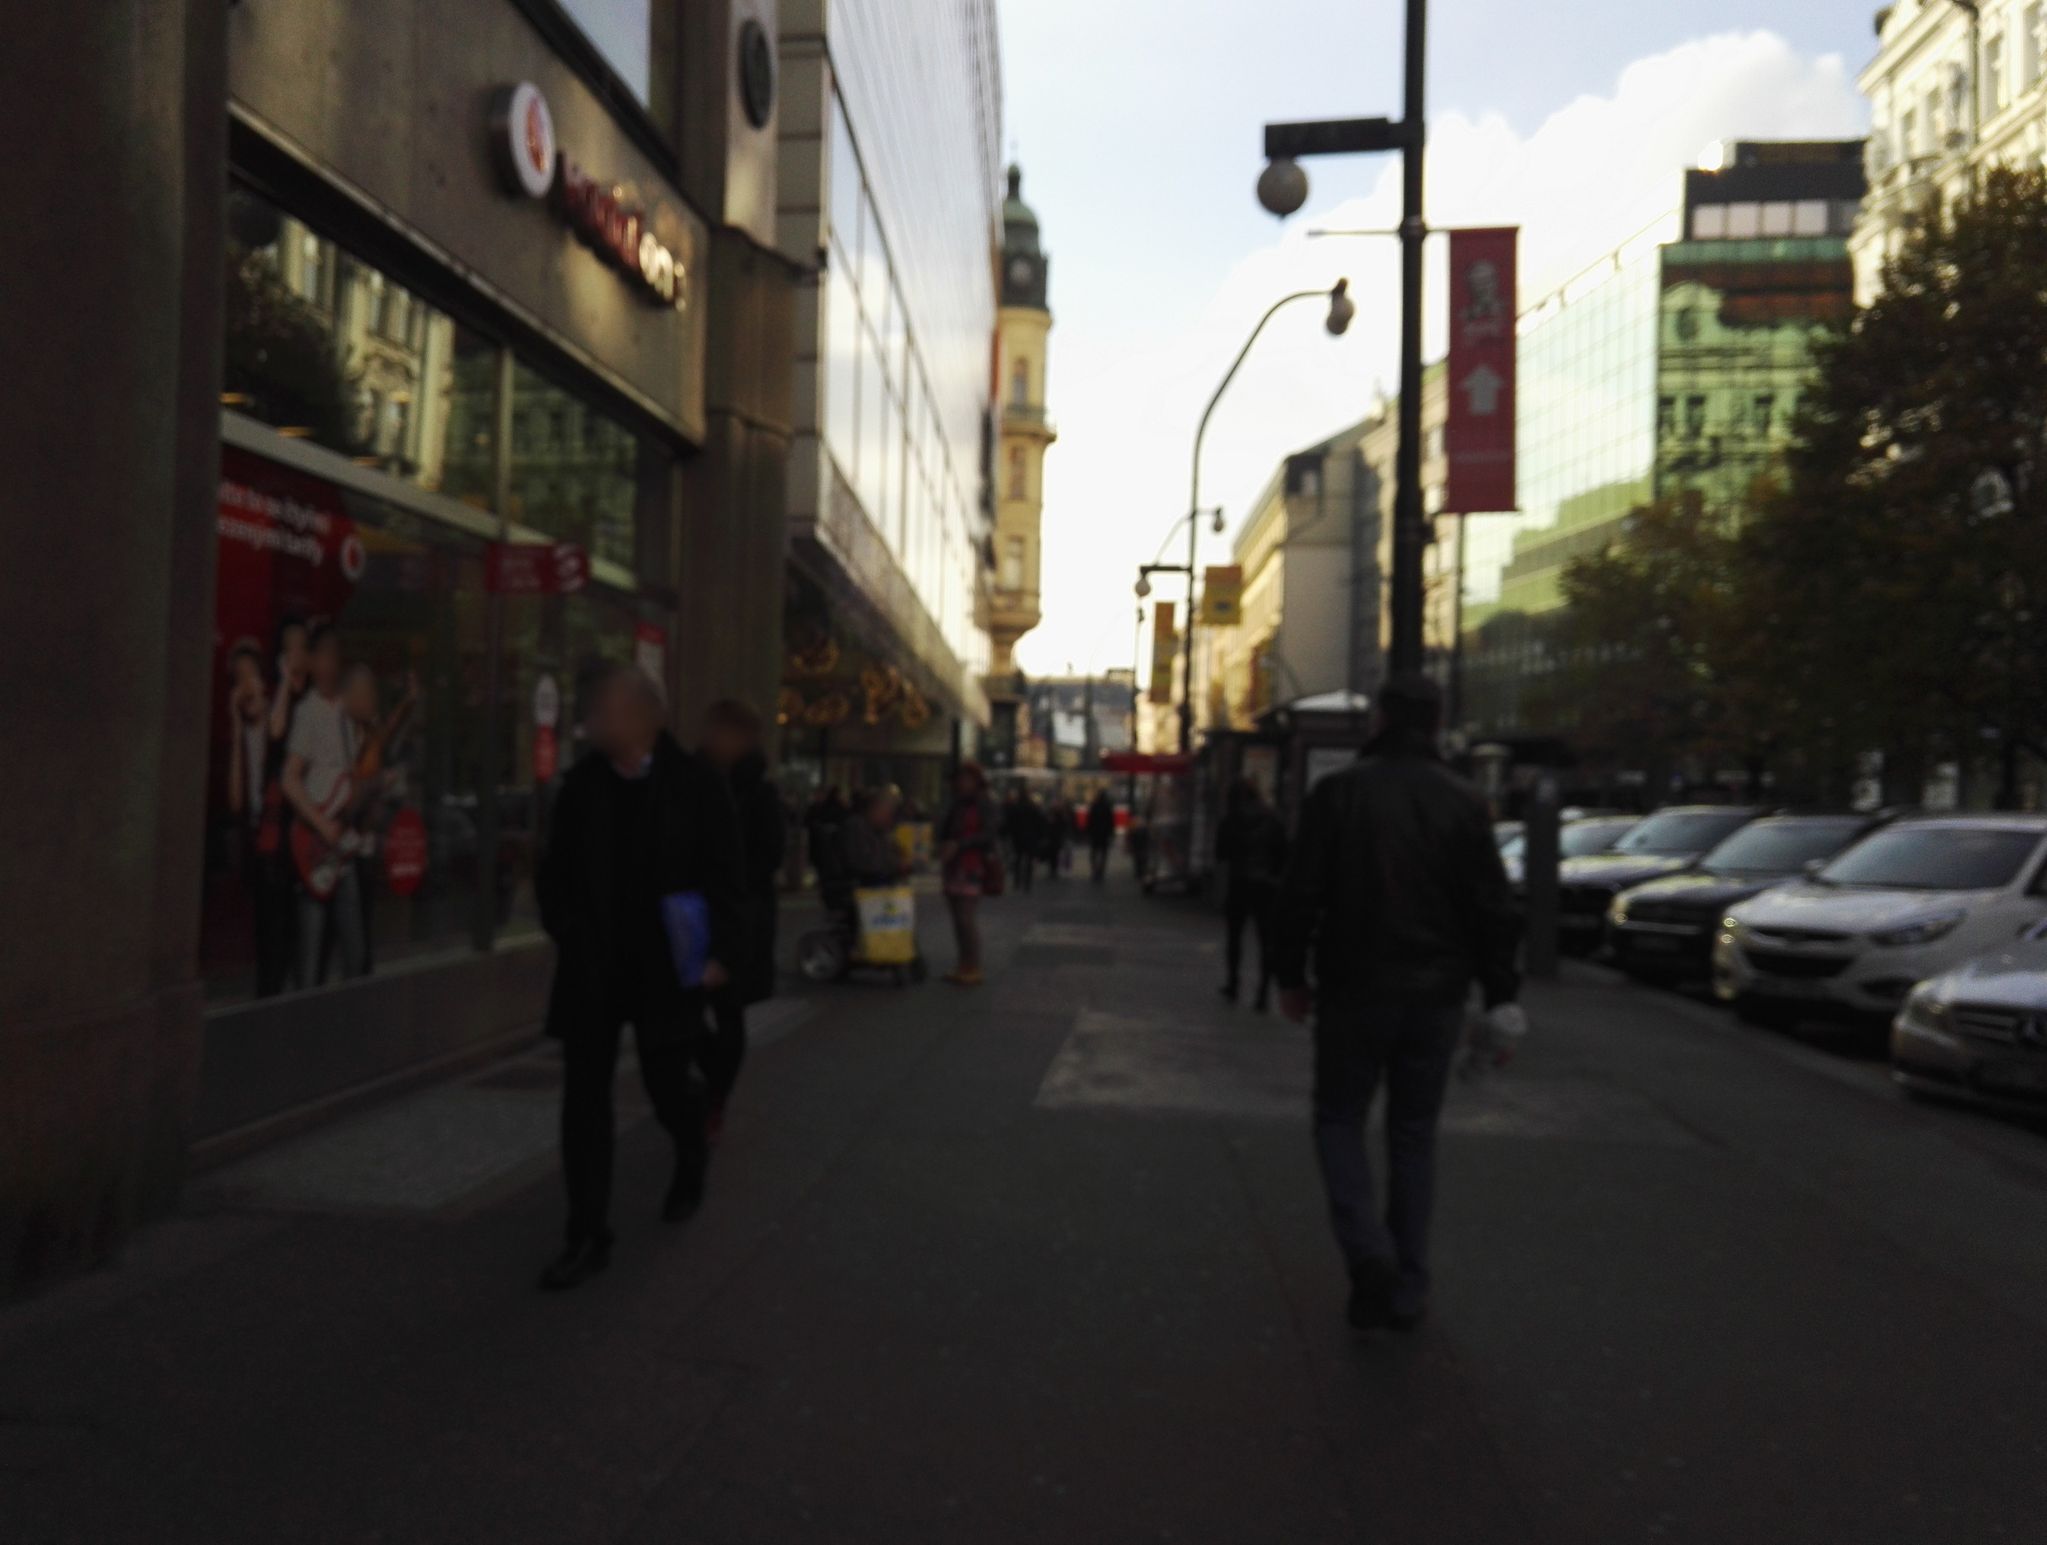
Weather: clear
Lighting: day
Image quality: good
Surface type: walking surface
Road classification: footway
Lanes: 2
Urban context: urban centre
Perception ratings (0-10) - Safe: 5.65, Lively: 9.07, Beautiful: 7.46, Boring: 1.88, Depressing: 4.81, Wealthy: 4.82